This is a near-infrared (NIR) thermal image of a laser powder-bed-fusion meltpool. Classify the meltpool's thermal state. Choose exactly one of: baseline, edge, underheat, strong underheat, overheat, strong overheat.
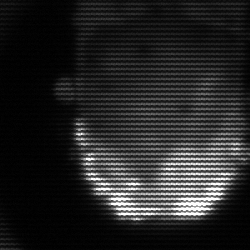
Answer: baseline